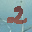
Label: 2